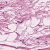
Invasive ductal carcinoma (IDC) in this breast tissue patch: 0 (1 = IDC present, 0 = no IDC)